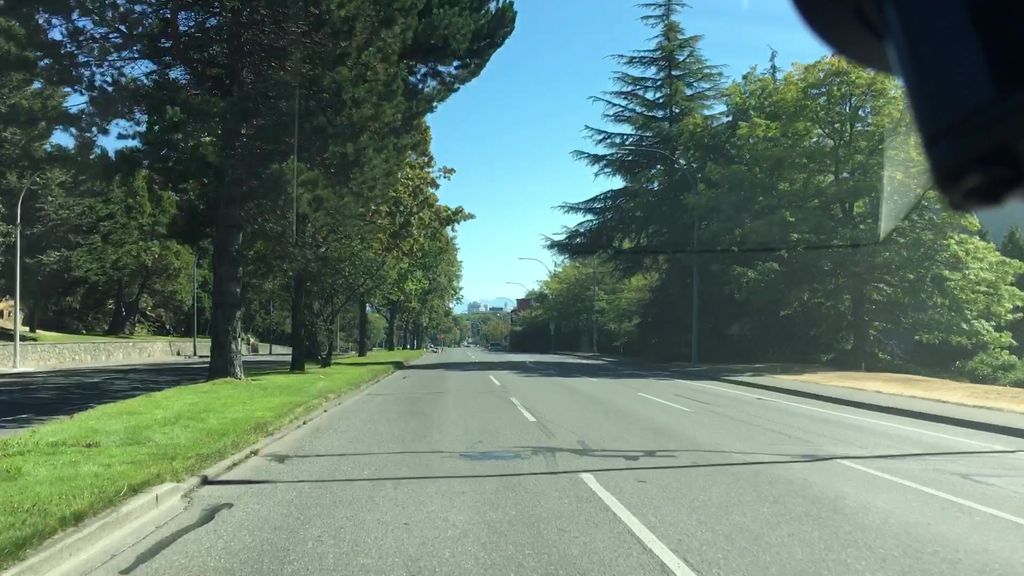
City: victoria